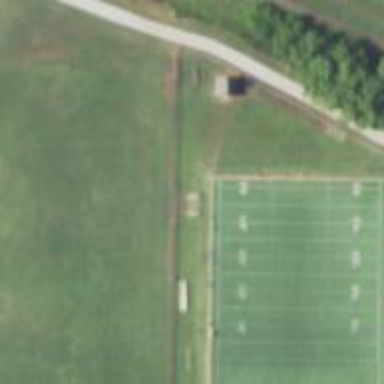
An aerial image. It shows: Pitch for American football.